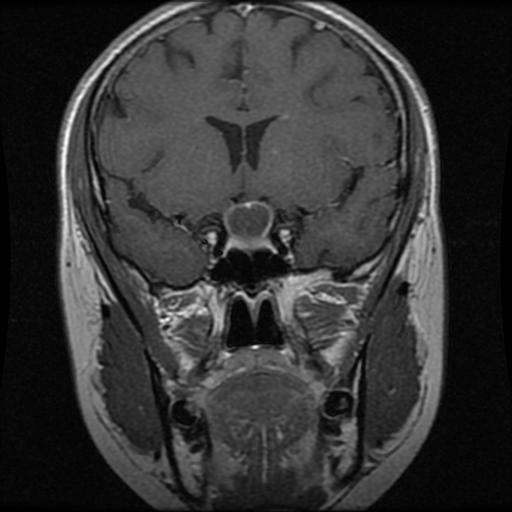
Label: pituitary